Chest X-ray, AP view. Patient: 51 years old, sex F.
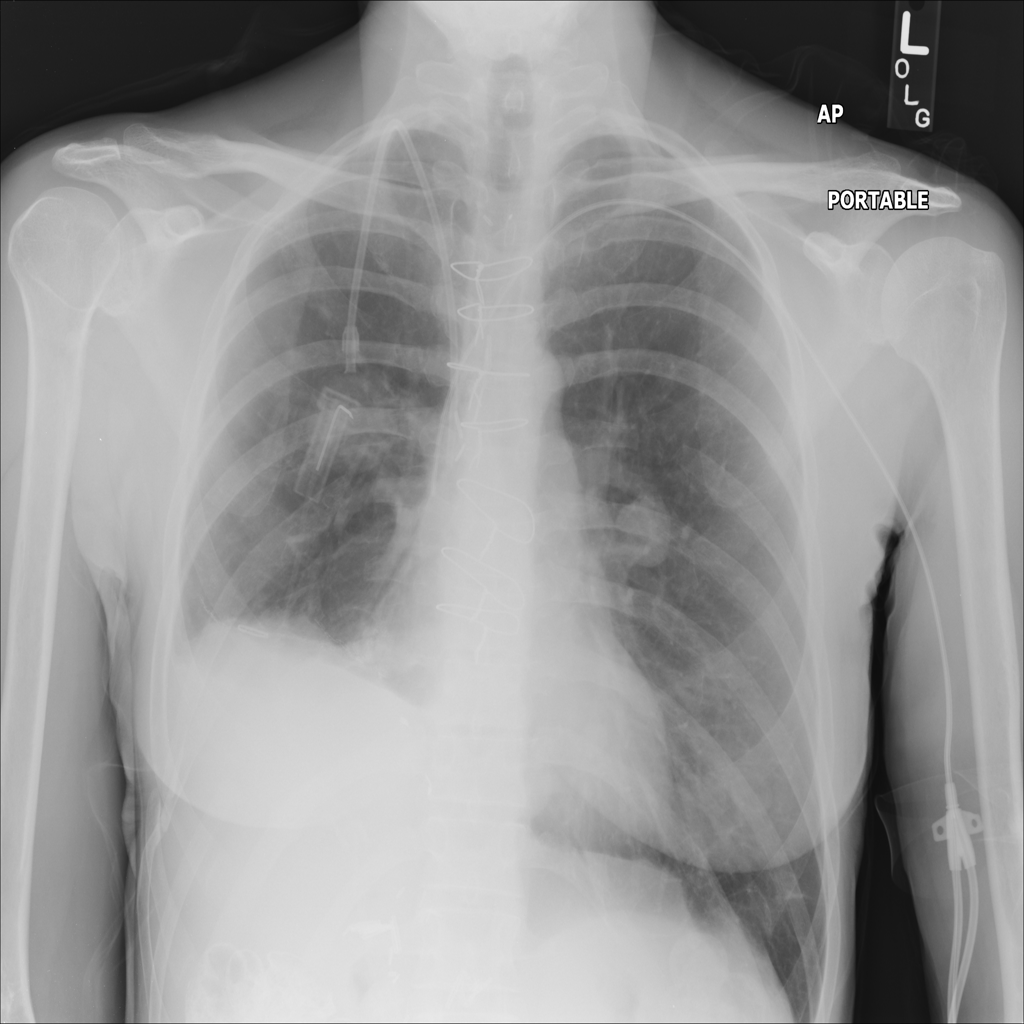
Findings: Effusion, Mass, Pleural_Thickening